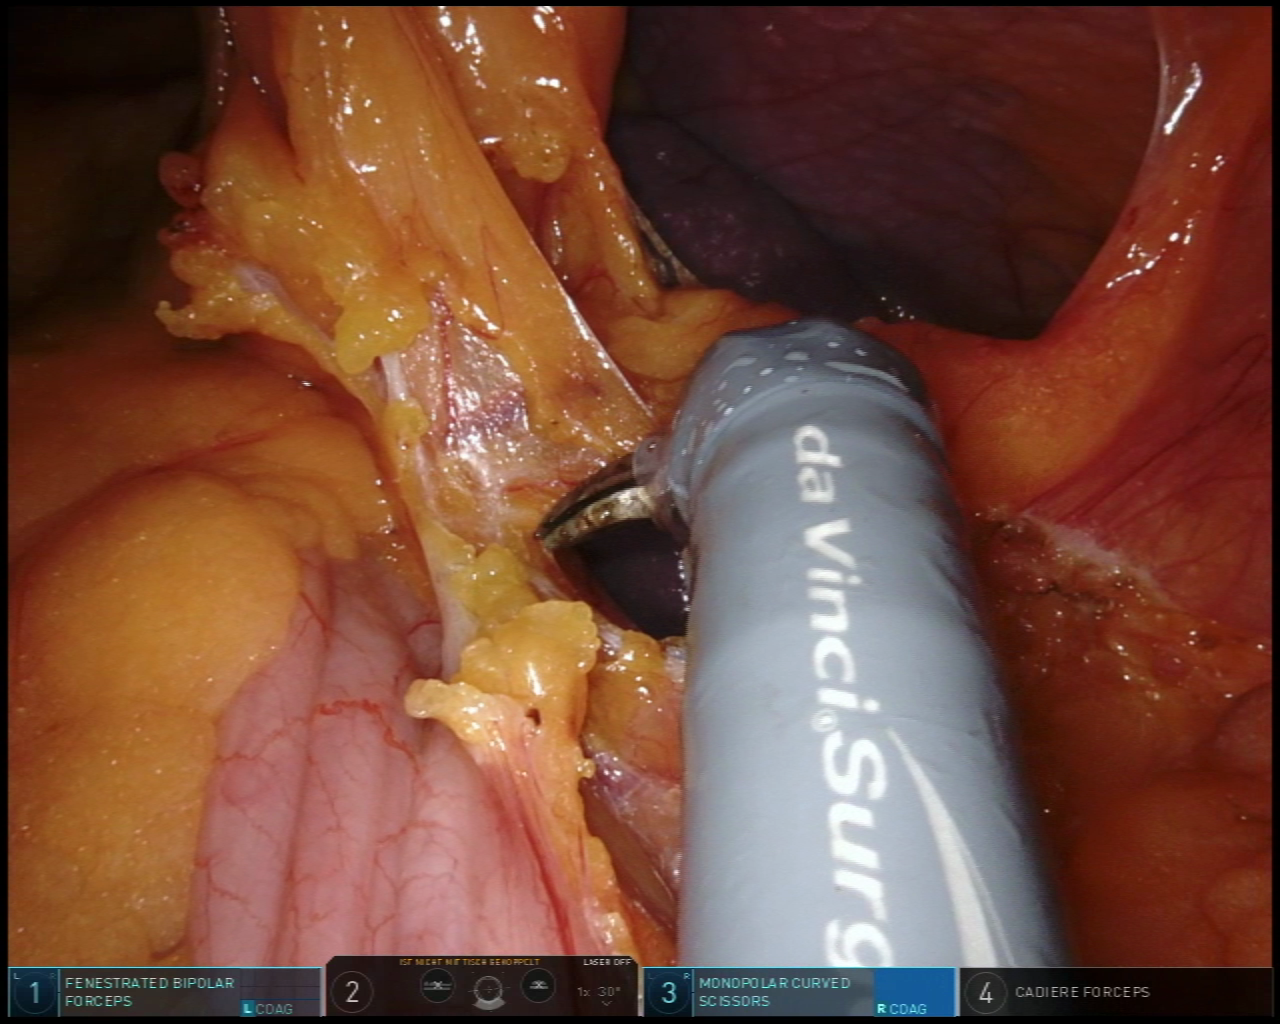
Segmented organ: spleen
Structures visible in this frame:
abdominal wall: yes
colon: yes
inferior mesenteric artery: no
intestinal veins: no
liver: no
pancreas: no
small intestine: no
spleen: yes
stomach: no
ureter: no
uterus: no
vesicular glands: no